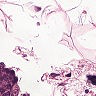
Metastatic tissue present: no